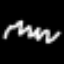
Label: squiggle